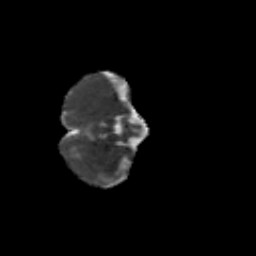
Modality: MD
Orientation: axial
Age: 23
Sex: male
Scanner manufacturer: siemens
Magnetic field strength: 3 T
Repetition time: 8.8 s
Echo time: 0.085 s